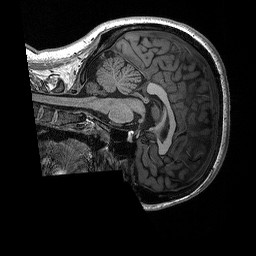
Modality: T1w
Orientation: sagittal
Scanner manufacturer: siemens
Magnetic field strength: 3 T
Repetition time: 2.3 s
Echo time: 0.00298 s